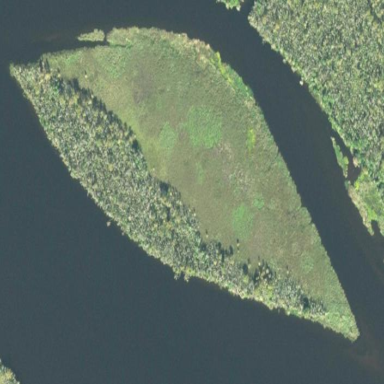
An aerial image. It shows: Island.